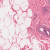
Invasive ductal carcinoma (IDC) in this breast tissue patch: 0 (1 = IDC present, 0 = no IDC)